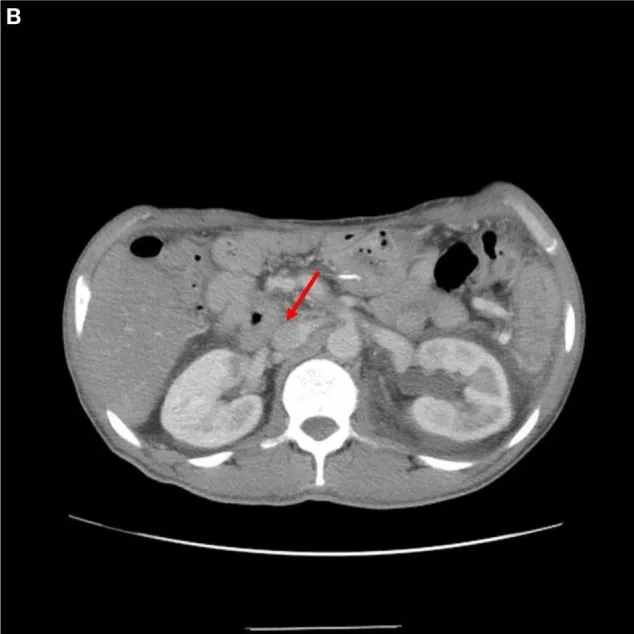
(B) 7 year post-operative scan showing renal vein at IVC (see arrow) widely patient and without disease.
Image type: radiology (ct)